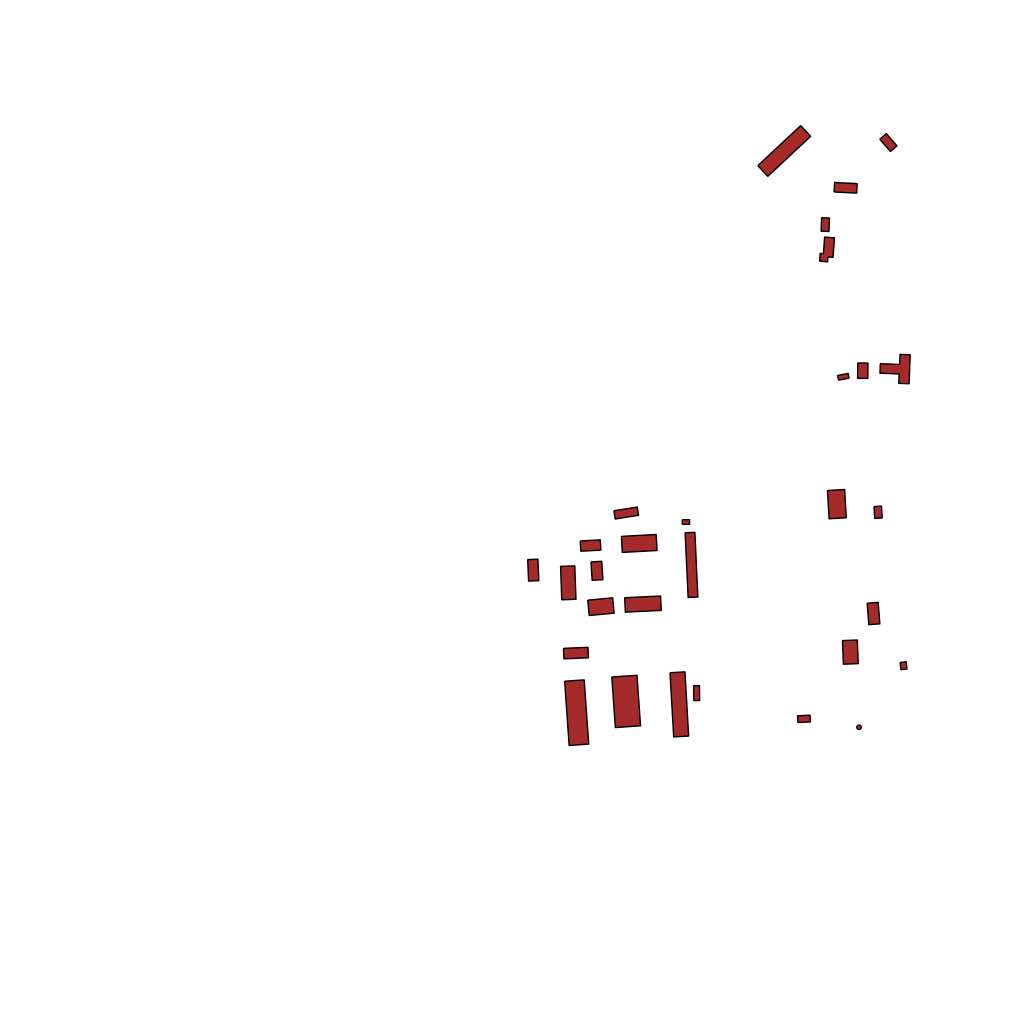
Tags: overhead vector_map, industrial, recreation, special, individual_rise, low_rise, density_1, Facility, 1.0 km²